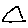
Label: triangle